Question: I am having problems with my "Toggle Completion Mode" under the Edit->Intellisense tab in Visual Studio 2010 Professional. The picture describes it quite well.

The completion mode works fine in C#.
Please help.
Thank you in advance!
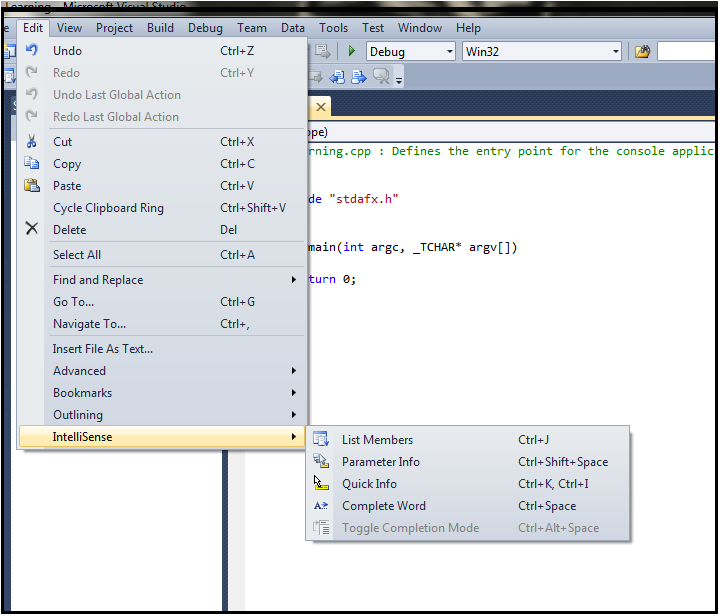
Answer: There is no possibility to turn on suggestion mode on C++ IntelliSense (both in VS 2010 and 2012).
<URL> says:
> Suggestion mode is available in Visual Basic and C#.
It was reported (<URL> as a bug in VS 2012 RTM and the answer from Microsoft was:
> C++ Intellisense only has one completion mode, while VB and C# Intellisense has two different completion modes. Therefore, this command to toggle between completion modes is not available for C++ Intellisense.
If you're annoyed by inserting unwanted code after pushing space when you forget to press ESC you can make the member's list show up only after pressing ctrl+space (or alt+right arrow). In order to do that go to 'Tools -> Options -> Text Editor -> C/C++ -> General' and uncheck 'Auto list members'.